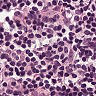
Metastatic tissue present: no